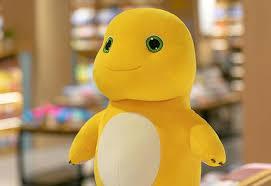
Label: nailong